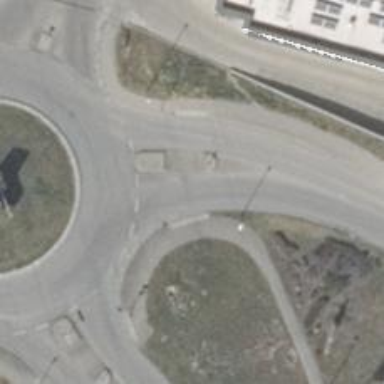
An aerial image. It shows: Asphalt footway with unmarked crossing that includes crossing island.